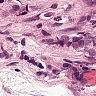
Metastatic tissue present: yes